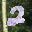
Label: 2